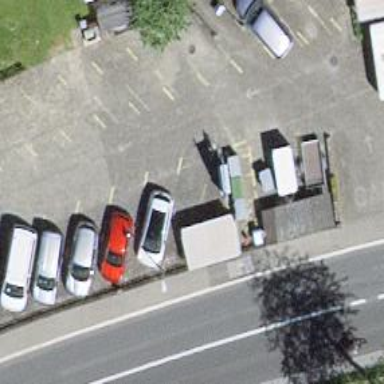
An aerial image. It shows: Parking aisle with paving stones surface.